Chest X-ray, AP view. Patient: 68 years old, sex M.
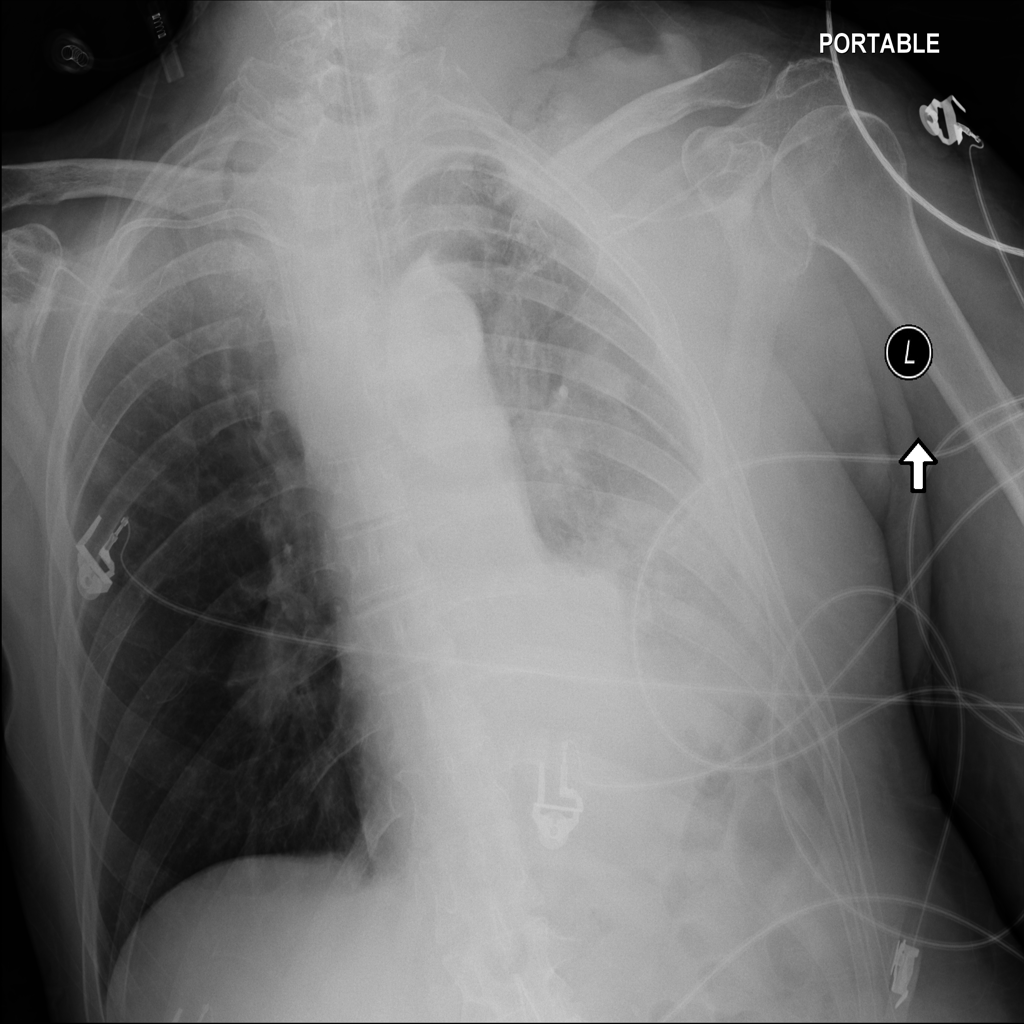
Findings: Effusion